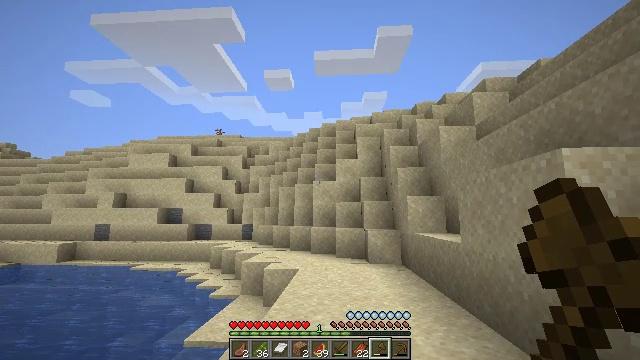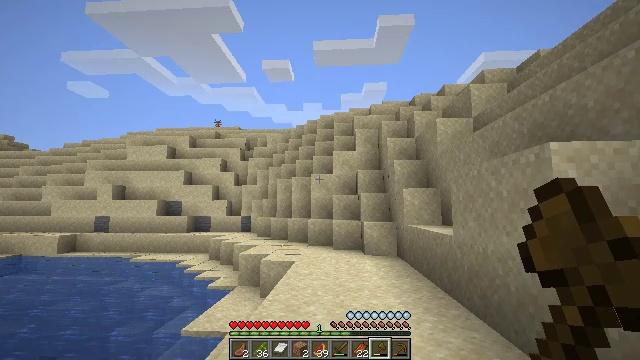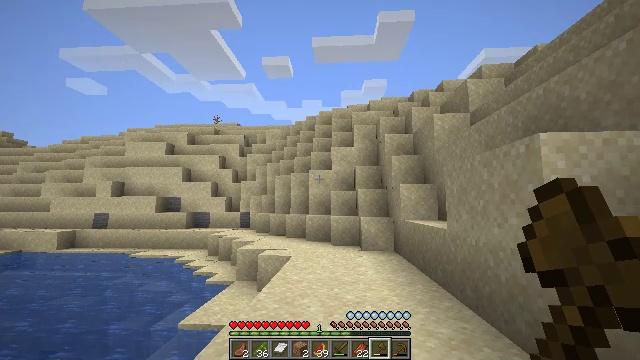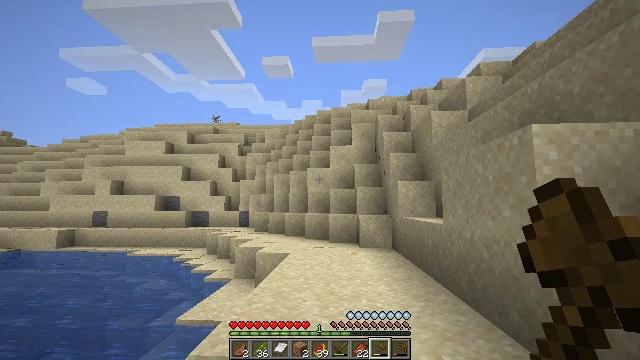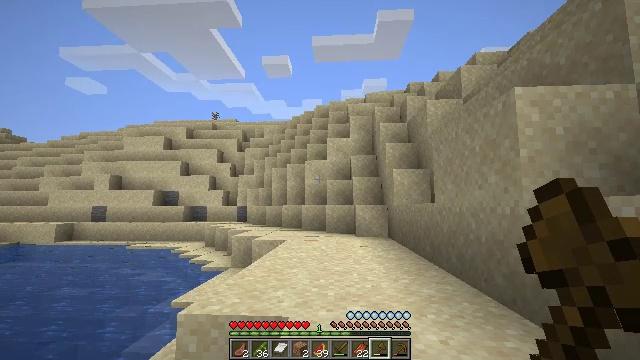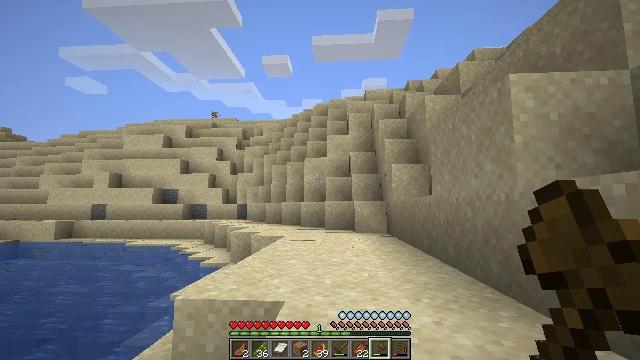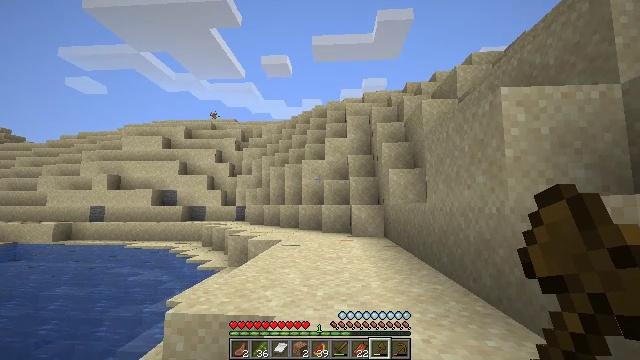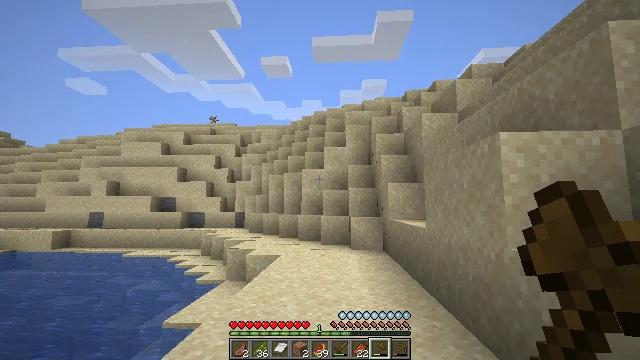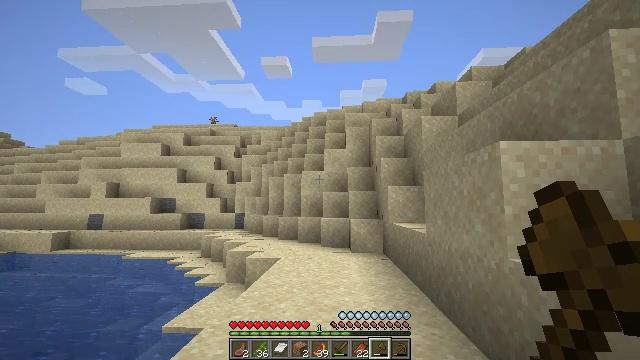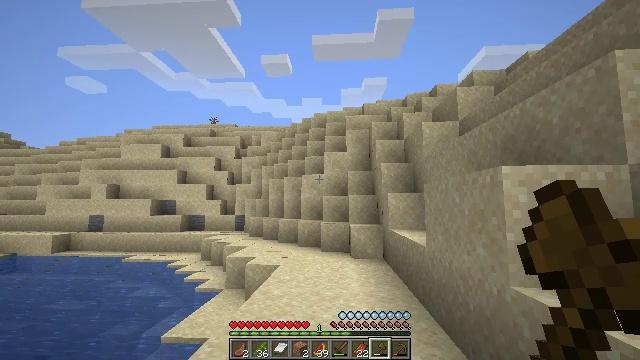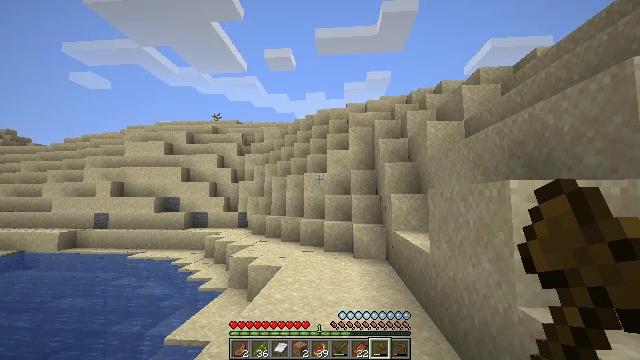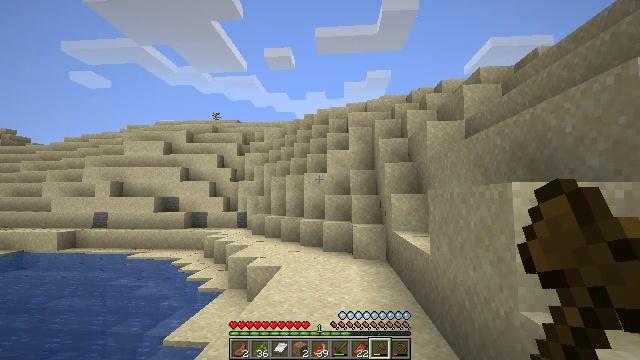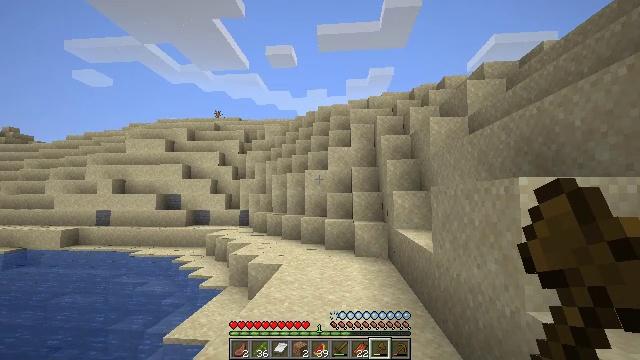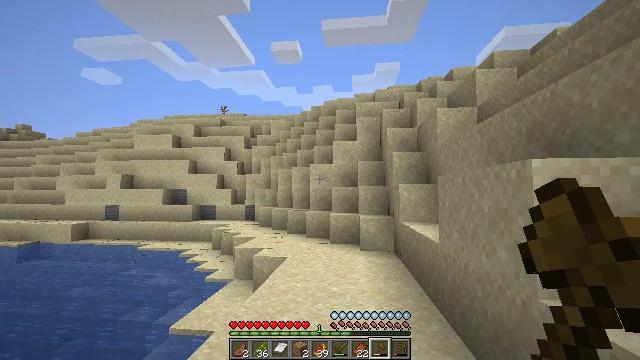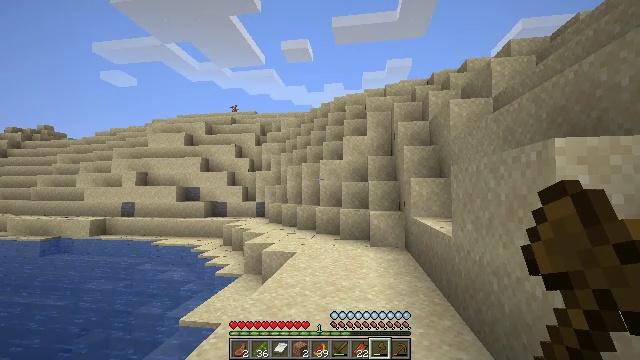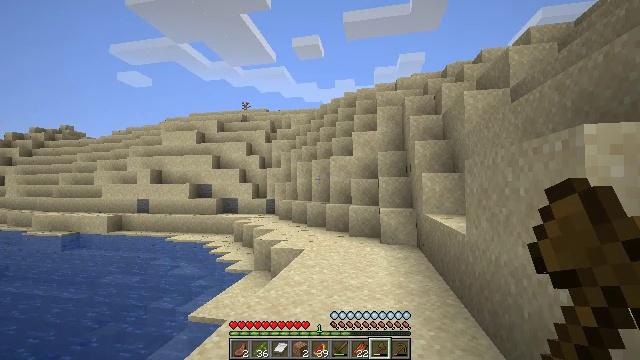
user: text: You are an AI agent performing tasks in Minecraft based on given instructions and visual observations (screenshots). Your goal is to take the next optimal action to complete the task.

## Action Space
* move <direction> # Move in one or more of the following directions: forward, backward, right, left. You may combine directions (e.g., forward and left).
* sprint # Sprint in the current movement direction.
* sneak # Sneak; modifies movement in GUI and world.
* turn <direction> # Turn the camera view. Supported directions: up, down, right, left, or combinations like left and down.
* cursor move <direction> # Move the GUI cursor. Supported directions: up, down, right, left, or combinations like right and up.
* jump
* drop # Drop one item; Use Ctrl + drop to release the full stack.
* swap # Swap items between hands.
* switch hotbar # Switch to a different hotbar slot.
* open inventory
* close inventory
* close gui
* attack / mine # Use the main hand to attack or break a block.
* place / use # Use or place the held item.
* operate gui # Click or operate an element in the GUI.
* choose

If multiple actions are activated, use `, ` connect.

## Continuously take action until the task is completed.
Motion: motion action
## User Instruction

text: Break the cactus block.
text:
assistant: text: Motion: move forward and move right, turn down, jump
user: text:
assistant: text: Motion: move forward, jump
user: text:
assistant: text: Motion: move forward, jump
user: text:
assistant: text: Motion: move forward, jump
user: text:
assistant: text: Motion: move forward, sprint, jump
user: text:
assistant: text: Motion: move forward, sprint, jump
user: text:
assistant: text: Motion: move forward, sprint, jump
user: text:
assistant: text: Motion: move forward, jump
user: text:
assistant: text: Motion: move forward, jump
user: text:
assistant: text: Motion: move forward, turn down, jump
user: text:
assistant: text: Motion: move forward, jump
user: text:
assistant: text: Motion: move forward and move right, jump
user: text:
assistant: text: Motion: move forward and move right, turn left, jump
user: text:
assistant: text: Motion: move forward and move right, turn left, jump
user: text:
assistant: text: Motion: move forward and move right, turn left, jump
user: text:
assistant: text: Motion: move forward and move right, turn left, jump
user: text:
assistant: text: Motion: move forward and move right, turn left, jump
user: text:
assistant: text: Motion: move forward and move right, sprint, turn left, jump
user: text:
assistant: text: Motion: move forward, sprint, jump
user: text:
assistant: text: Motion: move forward, sprint, jump
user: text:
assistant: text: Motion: move forward, sprint, jump
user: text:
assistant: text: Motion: move forward, jump
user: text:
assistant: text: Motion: move forward, jump
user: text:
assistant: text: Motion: move forward, jump
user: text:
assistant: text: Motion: move forward, jump
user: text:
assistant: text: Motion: move forward, jump
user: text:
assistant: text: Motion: move forward, jump
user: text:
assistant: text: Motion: move forward, jump
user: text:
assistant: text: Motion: move forward, sprint, jump
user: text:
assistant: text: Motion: move forward, sprint, turn right, jump